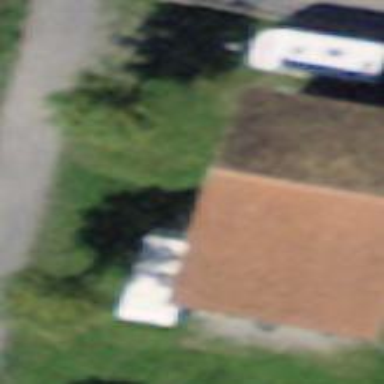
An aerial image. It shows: Barn.